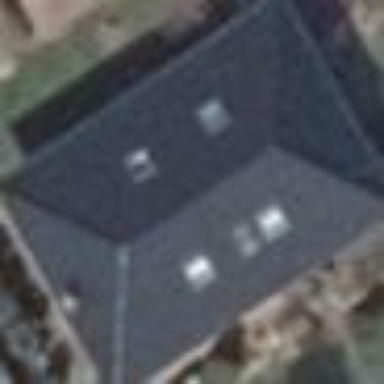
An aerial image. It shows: Building with hipped roof.